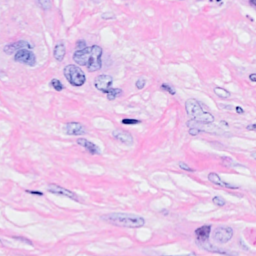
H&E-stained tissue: Breast